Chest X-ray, PA view. Patient: 37 years old, sex M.
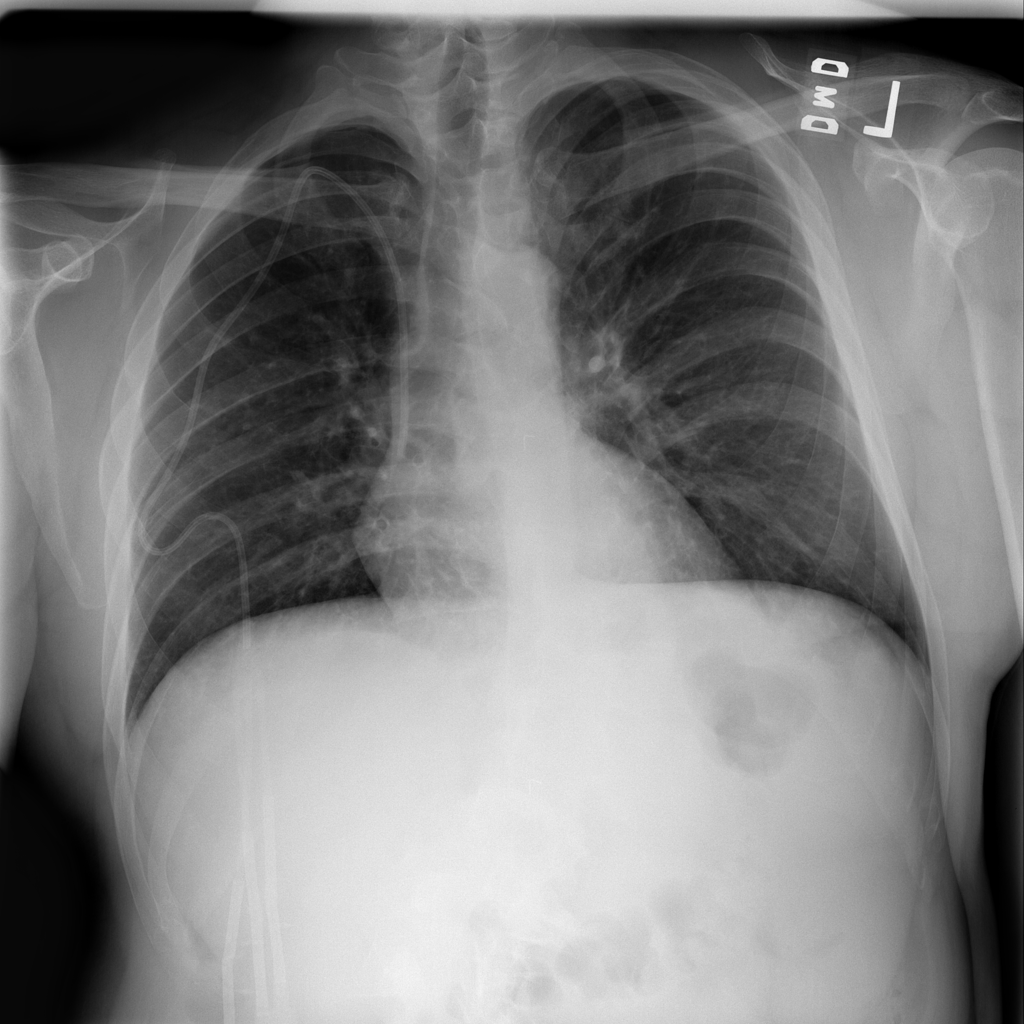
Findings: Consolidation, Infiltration